Question: I am looking for a method, using ggplot2 or grid, to make a chart like the one below. I can recreate this in Tableau, but am not sure where to begin (data setup, packages) to do so in R. Any help recreating this would be great! I am hoping to use a chart like this in the future.

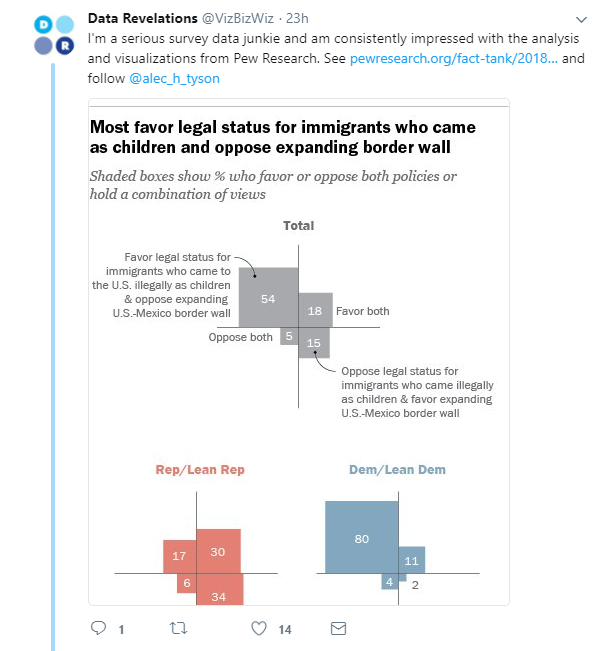
Answer: You can rather easily do it with 'ggplot' using 'geom_rect'. I've created a mock up data of the first chart to show you how to create one plot. You can reuse this to create the others and put them together using 'grid' (there are loads of examples on SO how to do this).
'''
library(tidyverse)
df <- data.frame(perc = c(54, 18, 5, 15),
wall_policy = c("oppose", "favor", "oppose", "favor"),
dreamer_policy = c("favor", "favor", "oppose", "oppose"),
stringsAsFactors = FALSE)
df <- df %>%
mutate(xmin = if_else(wall_policy == "oppose", -sqrt(perc), 0),
xmax = if_else(wall_policy == "favor", sqrt(perc), 0),
ymin = if_else(dreamer_policy == "oppose", -sqrt(perc), 0),
ymax = if_else(dreamer_policy == "favor", sqrt(perc), 0))
ggplot(df) +
geom_rect(aes(xmin=xmin, xmax=xmax, ymin=ymin, ymax=ymax), fill = "grey") +
geom_text(aes(x = xmin + 0.5*sqrt(perc),
y = ymin + 0.5*sqrt(perc),
label = perc),
color = "white", size = 10) +
coord_equal() +
geom_hline(yintercept = 0) +
geom_vline(xintercept = 0) +
labs(title = "Total") +
theme_minimal() +
theme(axis.text = element_blank(),
axis.title = element_blank(),
panel.grid = element_blank(),
plot.title = element_text(color="grey40", face="bold",
size=20, hjust = 0.5))
'''
<URL>